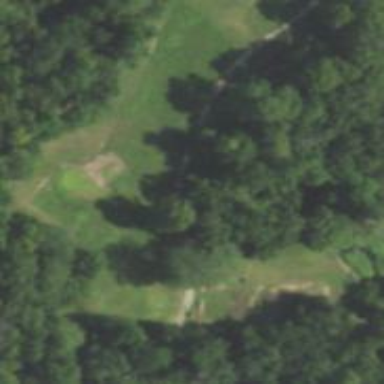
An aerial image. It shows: Service road used as golf cart path.